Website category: sports
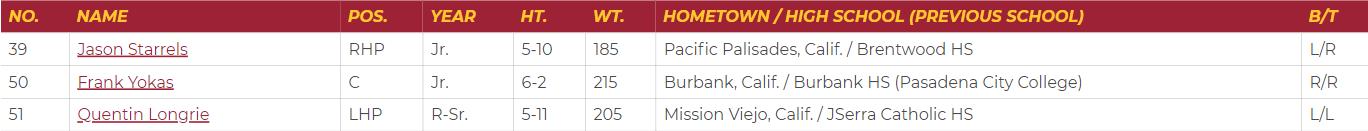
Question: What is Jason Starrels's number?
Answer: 39

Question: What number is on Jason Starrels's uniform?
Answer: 39

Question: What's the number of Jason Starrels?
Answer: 39

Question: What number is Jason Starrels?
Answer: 39

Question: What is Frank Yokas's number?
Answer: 50

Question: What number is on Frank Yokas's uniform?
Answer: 50

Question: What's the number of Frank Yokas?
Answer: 50

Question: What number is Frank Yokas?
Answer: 50

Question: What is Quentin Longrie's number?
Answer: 51

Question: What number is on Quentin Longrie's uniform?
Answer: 51

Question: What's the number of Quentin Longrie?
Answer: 51

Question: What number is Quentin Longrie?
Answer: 51

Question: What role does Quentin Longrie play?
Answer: LHP

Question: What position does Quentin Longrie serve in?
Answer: LHP

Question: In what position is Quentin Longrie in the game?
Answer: LHP

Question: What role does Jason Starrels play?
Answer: RHP

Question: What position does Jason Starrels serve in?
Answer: RHP

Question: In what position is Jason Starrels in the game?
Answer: RHP

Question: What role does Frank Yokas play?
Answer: C

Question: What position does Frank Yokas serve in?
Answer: C

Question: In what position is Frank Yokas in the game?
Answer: C

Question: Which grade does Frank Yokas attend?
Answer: Jr.

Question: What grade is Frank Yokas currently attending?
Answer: Jr.

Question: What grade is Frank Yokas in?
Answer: Jr.

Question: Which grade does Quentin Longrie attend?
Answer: R-Sr.

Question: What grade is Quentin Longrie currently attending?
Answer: R-Sr.

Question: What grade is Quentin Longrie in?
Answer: R-Sr.

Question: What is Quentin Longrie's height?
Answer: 5-11

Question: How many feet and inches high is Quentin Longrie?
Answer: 5-11

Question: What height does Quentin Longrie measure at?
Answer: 5-11

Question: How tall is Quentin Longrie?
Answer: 5-11

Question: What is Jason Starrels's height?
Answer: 5-10

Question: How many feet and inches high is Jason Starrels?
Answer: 5-10

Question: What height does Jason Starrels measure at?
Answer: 5-10

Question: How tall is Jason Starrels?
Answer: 5-10

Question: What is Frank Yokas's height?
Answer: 6-2

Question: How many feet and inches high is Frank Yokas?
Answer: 6-2

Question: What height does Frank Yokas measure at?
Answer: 6-2

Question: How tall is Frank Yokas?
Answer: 6-2

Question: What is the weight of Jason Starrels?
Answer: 185

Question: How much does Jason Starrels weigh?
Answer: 185

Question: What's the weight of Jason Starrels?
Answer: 185

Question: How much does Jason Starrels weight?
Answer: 185

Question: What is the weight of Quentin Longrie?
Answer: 205

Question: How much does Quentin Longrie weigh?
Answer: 205

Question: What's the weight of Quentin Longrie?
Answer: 205

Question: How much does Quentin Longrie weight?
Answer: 205

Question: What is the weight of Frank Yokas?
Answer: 215

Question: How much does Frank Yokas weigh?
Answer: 215

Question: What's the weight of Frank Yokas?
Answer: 215

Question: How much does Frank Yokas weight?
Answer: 215

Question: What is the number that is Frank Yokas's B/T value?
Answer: R/R

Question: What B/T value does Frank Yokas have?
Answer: R/R

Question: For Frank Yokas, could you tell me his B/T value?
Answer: R/R

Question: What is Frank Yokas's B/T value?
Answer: R/R

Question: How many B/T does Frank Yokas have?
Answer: R/R

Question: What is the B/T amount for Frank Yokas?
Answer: R/R

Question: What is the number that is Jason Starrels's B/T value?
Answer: L/R

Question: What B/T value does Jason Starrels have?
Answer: L/R

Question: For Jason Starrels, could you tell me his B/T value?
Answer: L/R

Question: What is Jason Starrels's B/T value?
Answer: L/R

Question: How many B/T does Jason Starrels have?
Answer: L/R

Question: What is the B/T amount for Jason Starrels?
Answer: L/R

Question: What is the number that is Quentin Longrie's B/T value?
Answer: L/L